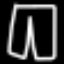
Label: pants